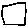
Label: square